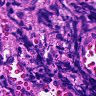
Metastatic tissue present: no